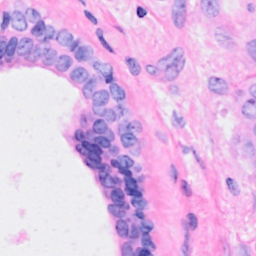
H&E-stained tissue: Breast